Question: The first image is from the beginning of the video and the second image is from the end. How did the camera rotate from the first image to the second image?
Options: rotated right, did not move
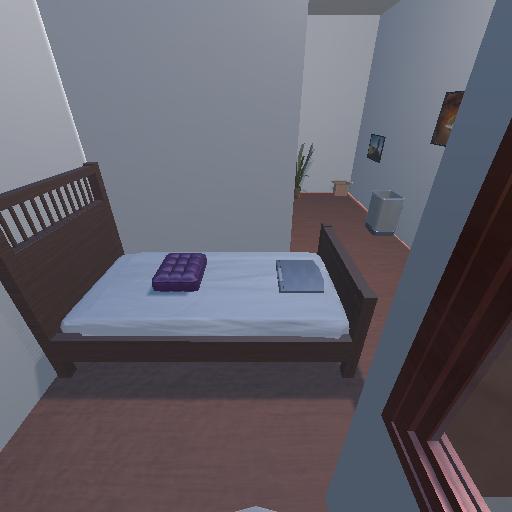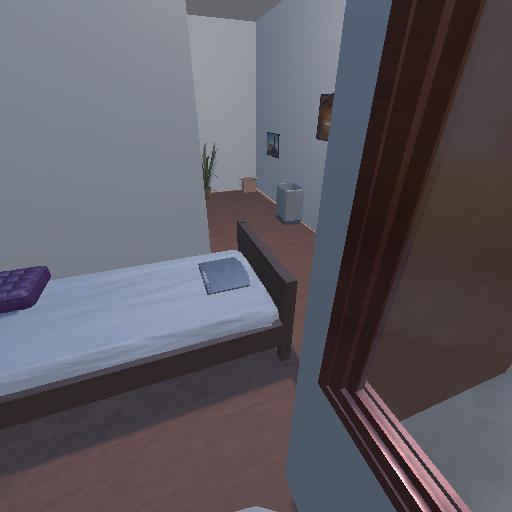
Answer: rotated right